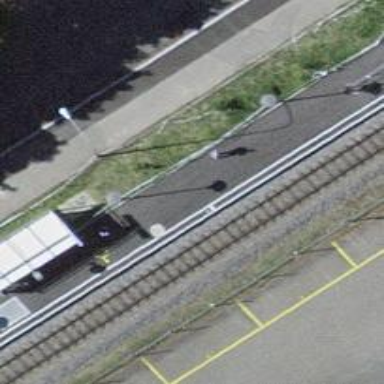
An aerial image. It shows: Halt on the railway.